Question: I have a table that looks like this:

What I would like is to count the islands of data based of the Day_Ranking column, so the output would look like something similar to this:
'''
Person Start Date End Date Count
45286 2021-08-26 2021-09-07 8
13914 2021-09-22 2021-10-01 7
32914 2021-01-10 2021-01-10 1
32914 2021-01-12 2021-01-13 2
'''
Any suggestions on how I can do this?
I am doing this is with Oracle SQL
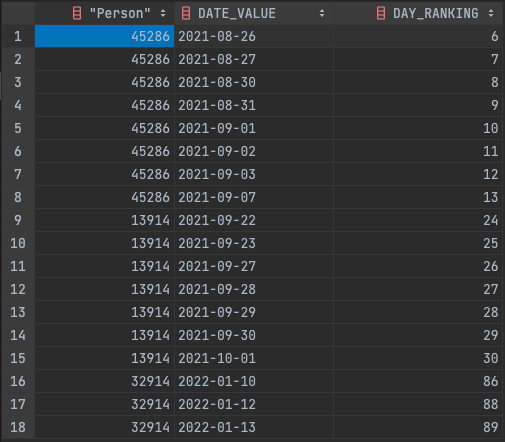
Answer: From Oracle 12, you can use 'MATCH_RECOGNIZE' to perform a row-by-row comparison:
'''
SELECT *
FROM table_name
MATCH_RECOGNIZE(
PARTITION BY person
ORDER BY day_ranking
MEASURES
FIRST(date_value) AS start_date,
LAST(date_value) AS end_date,
COUNT(*) AS count
ONE ROW PER MATCH
PATTERN (successive_ranks* last_rank)
DEFINE successive_ranks AS day_ranking + 1 = NEXT(day_ranking)
)
'''
Which, for the sample data:
'''
CREATE TABLE table_name (person, date_value, day_ranking) AS
SELECT 1, DATE '2022-01-01', 6 FROM DUAL UNION ALL
SELECT 1, DATE '2022-01-02', 7 FROM DUAL UNION ALL
SELECT 1, DATE '2022-01-04', 8 FROM DUAL UNION ALL
SELECT 1, DATE '2022-01-05', 9 FROM DUAL UNION ALL
SELECT 1, DATE '2022-01-07', 10 FROM DUAL UNION ALL
SELECT 1, DATE '2022-01-09', 11 FROM DUAL UNION ALL
SELECT 2, DATE '2022-01-01', 15 FROM DUAL UNION ALL
SELECT 2, DATE '2022-01-02', 16 FROM DUAL UNION ALL
SELECT 2, DATE '2022-01-03', 17 FROM DUAL UNION ALL
SELECT 2, DATE '2022-01-04', 18 FROM DUAL UNION ALL
SELECT 2, DATE '2022-01-05', 19 FROM DUAL UNION ALL
SELECT 3, DATE '2022-01-01', 25 FROM DUAL UNION ALL
SELECT 3, DATE '2022-01-03', 27 FROM DUAL;
'''
Outputs:
>
| PERSON | START_DATE | END_DATE | COUNT |
| ------ | ---------- | -------- | ----- |
| 1 | 01-JAN-22 | 09-JAN-22 | 6 |
| 2 | 01-JAN-22 | 05-JAN-22 | 5 |
| 3 | 01-JAN-22 | 01-JAN-22 | 1 |
| 3 | 03-JAN-22 | 03-JAN-22 | 1 |
<URL>